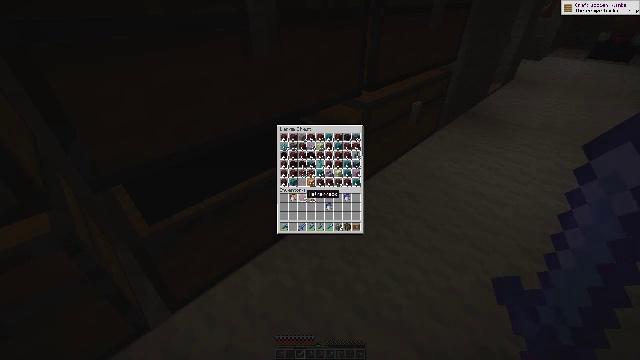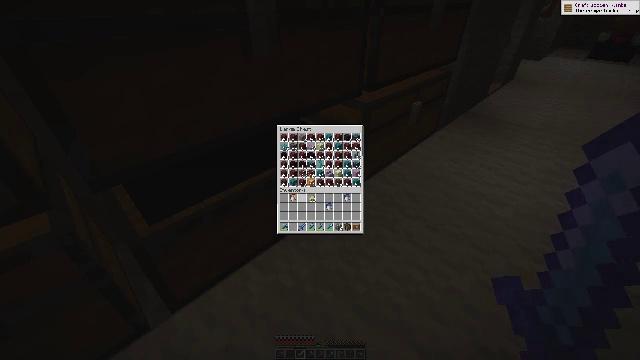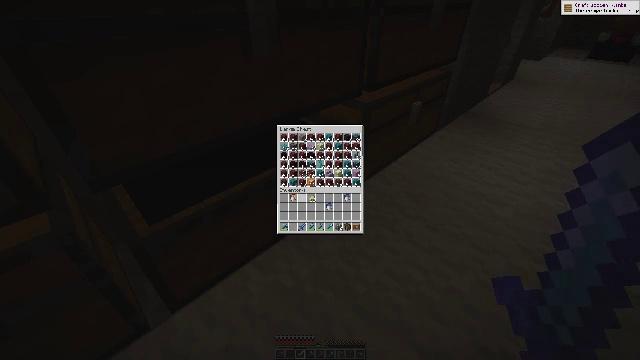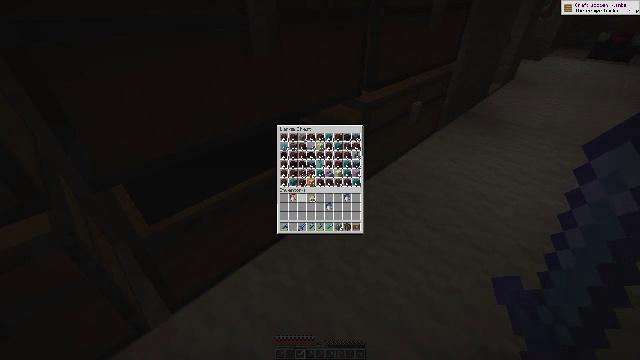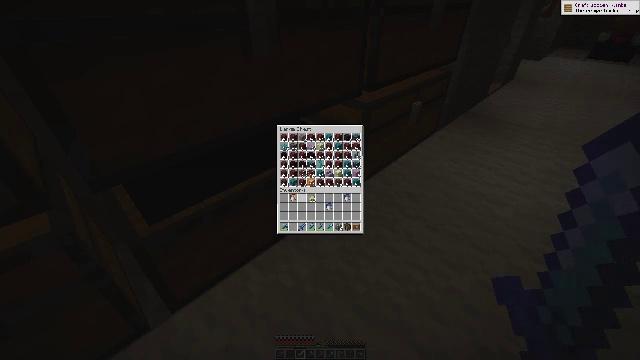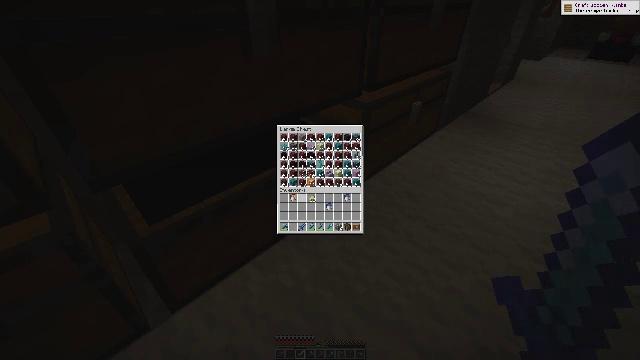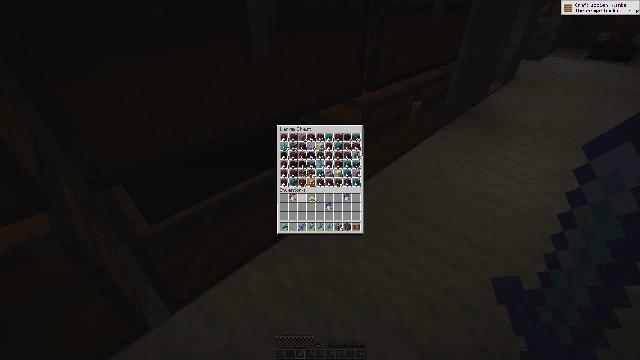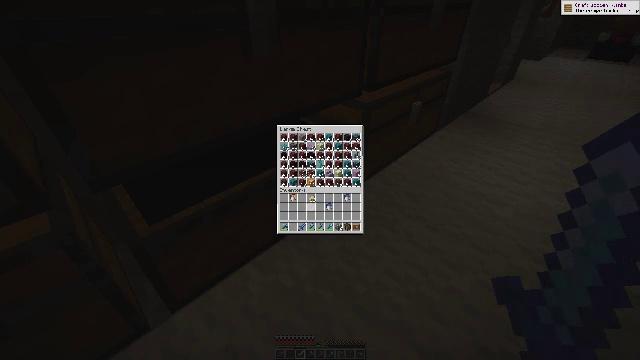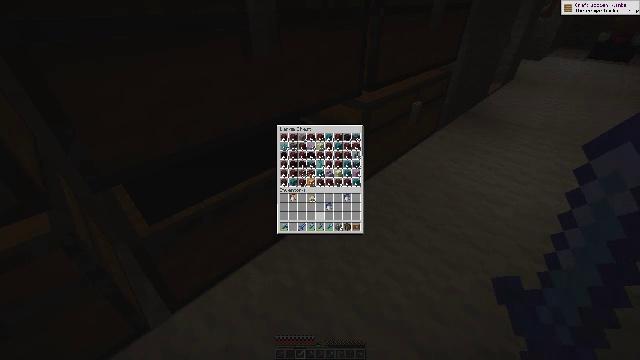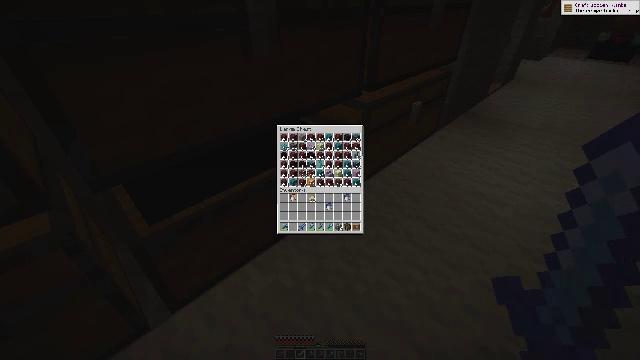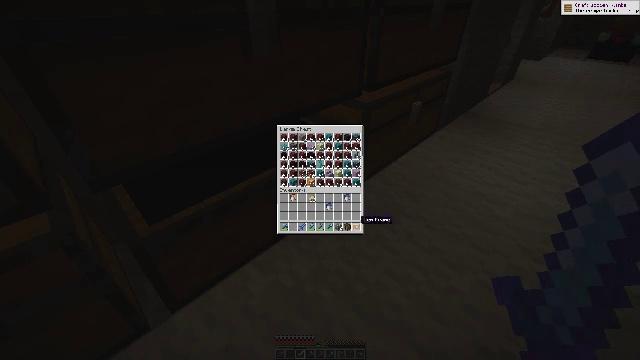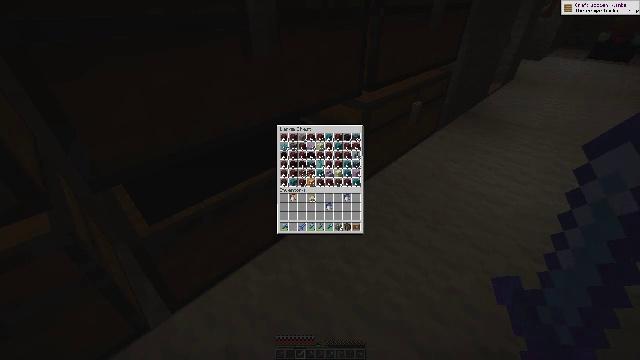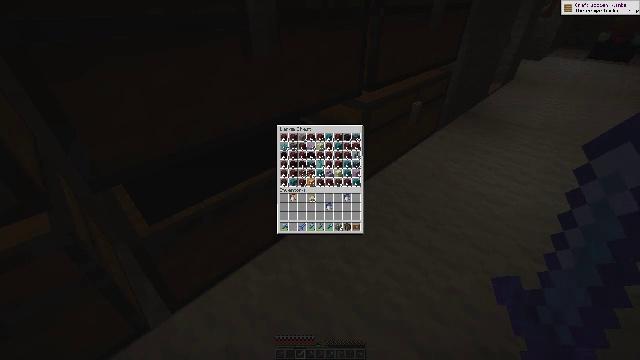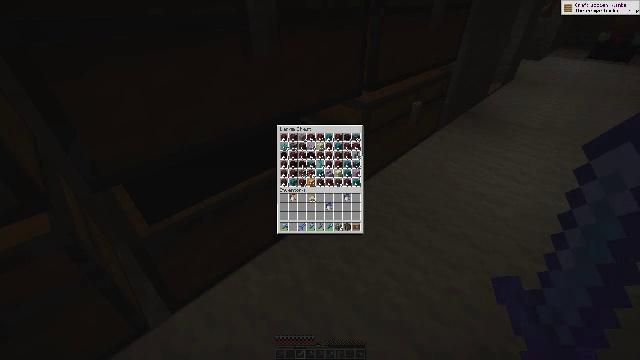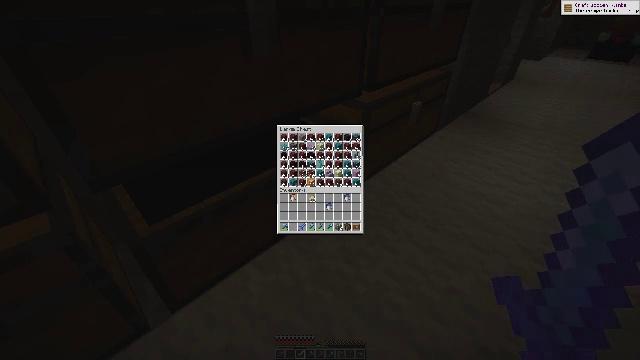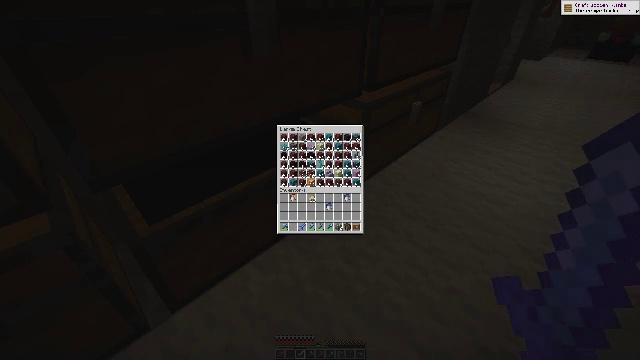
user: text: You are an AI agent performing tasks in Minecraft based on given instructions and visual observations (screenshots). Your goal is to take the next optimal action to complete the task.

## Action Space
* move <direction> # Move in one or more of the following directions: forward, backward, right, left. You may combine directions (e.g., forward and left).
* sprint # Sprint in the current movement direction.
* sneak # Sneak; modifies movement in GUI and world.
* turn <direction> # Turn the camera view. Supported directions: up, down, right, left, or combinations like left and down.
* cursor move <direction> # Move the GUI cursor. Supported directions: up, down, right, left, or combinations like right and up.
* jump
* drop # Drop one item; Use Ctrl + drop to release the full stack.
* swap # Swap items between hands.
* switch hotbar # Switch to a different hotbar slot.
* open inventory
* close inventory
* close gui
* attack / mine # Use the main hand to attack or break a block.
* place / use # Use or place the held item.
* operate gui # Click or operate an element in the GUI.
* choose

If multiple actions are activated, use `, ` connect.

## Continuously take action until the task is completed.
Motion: motion action
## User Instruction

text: Remove and gather vines.
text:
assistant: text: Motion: sneak, attack / mine
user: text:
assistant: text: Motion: sneak, attack / mine
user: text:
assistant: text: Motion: sneak, attack / mine
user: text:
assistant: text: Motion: sneak
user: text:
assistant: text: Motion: sneak
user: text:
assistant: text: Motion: no_op
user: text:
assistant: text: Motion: turn right and down
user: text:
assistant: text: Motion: turn right and down
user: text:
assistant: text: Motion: turn right and down
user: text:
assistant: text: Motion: turn right
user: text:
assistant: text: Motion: turn right
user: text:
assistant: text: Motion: turn right
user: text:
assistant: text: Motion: no_op
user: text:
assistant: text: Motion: no_op
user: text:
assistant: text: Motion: no_op
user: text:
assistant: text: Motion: no_op
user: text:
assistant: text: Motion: no_op
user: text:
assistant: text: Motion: no_op
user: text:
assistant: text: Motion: no_op
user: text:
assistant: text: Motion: no_op
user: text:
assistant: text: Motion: no_op
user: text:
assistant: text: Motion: no_op
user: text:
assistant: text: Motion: no_op
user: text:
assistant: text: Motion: close inventory
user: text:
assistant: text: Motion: close inventory
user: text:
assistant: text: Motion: turn left and up
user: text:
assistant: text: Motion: turn left
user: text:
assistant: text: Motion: turn left and up
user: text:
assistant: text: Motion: move left, turn left and up
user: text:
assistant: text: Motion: move left, turn left and up